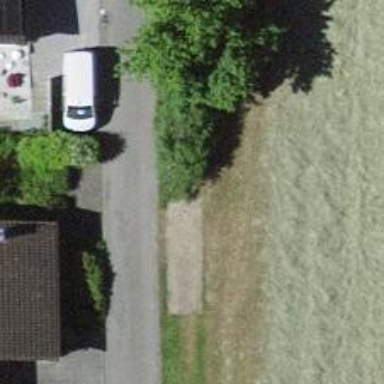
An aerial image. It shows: Hedge acting as barrier.